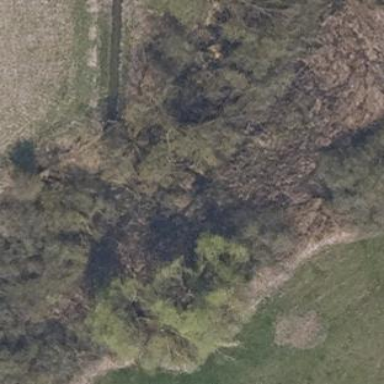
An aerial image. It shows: Swamp in wetland area.